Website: macys
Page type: account-selection
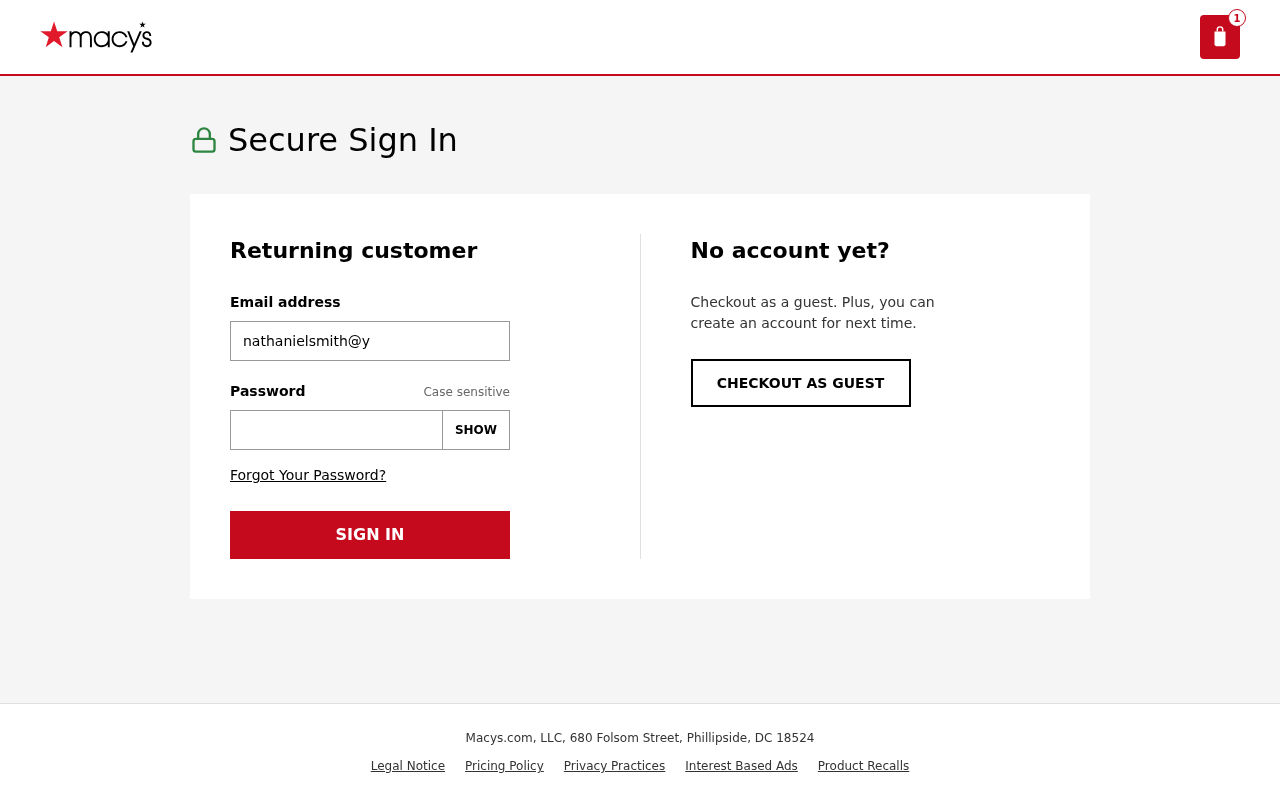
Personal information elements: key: PII_EMAIL
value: nathanielsmith@yahoo.com
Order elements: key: ORDER_NUM_ITEMS
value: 1